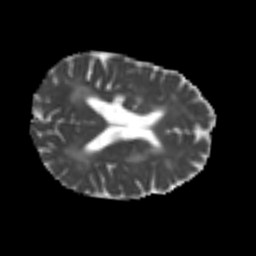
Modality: MD
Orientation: axial
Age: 56
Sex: male
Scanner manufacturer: siemens
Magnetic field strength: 3 T
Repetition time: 4.987 s
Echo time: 0.0792 s